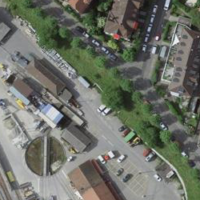
EUNIS habitat code: 54
Species observed at this site:
Symphoricarpos albus